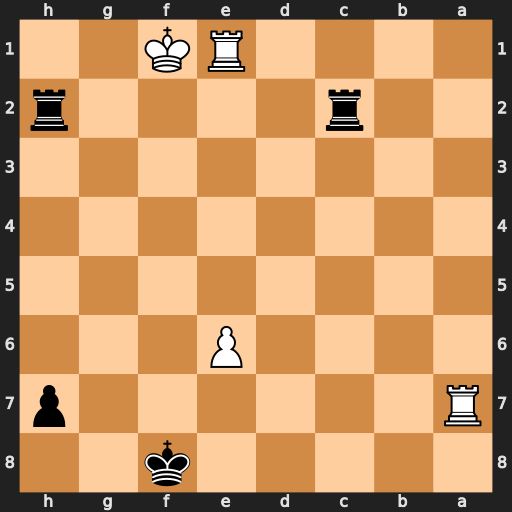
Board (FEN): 5k2/R6p/4P3/8/8/8/2r4r/4RK2
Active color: b
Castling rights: -
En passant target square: -
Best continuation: Rh1#